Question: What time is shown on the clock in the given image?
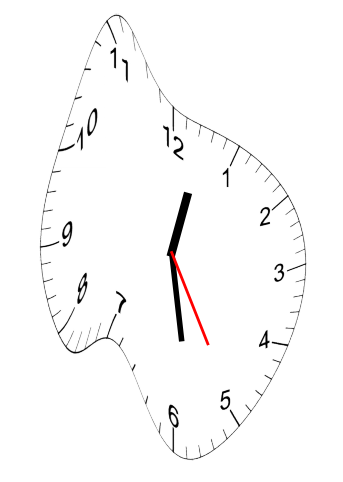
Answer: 12:28:25